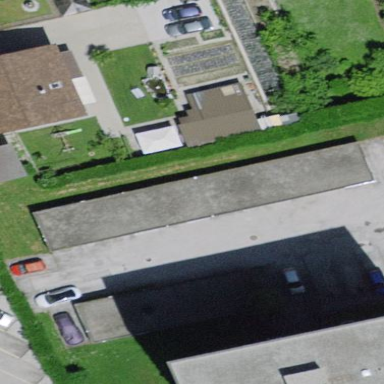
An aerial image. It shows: Group of garages.